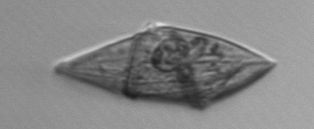
Label: Gyrodinium